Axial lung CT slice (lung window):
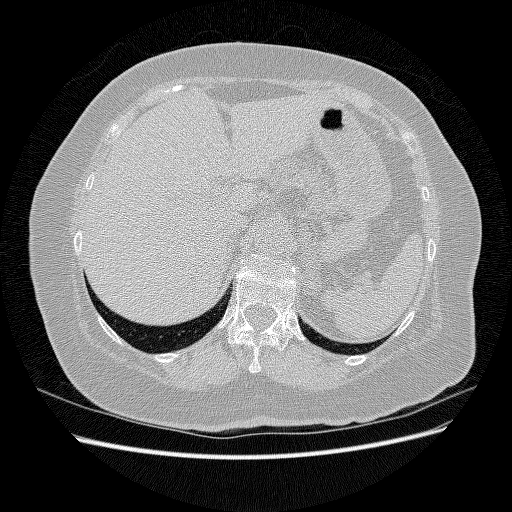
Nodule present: no